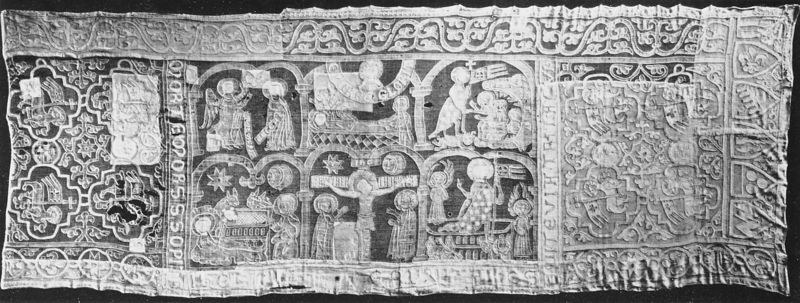
Titel: Altardecke mit Verkündigung, Geburt, Kreuzigung, Grablegung, Höllenfahrt, Auferstehung, agnus Dei, Wappen und Blattornamenten
Standort: Lüneburg (EU - D - Nds)
Schlagwörter: heiden lappen, heidnische kreuzdarstellung, furchbar